Aerial crown-view tile of a tropical tree (Barro Colorado Island, Panama), acquired 20250512:
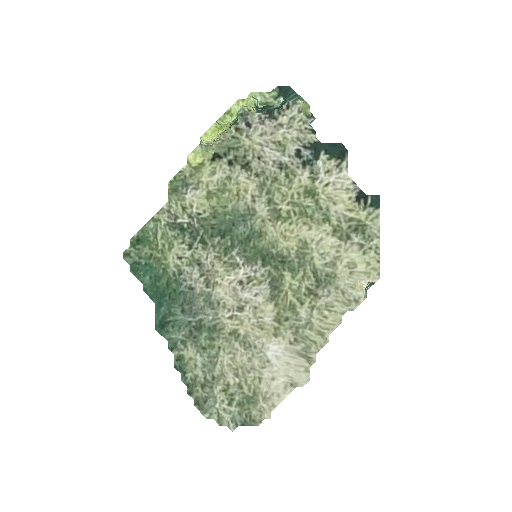
Species: Quararibea stenophylla
GBIF accepted scientific name: Quararibea stenophylla
Crown area: 79.653 m²